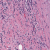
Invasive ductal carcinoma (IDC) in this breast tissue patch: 1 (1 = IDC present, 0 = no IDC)